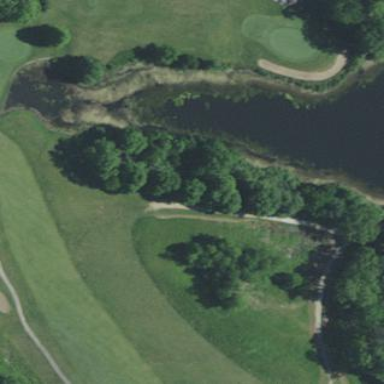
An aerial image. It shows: Scenic view of water hazard on golf course. The natural water feature adds beauty to the landscape.